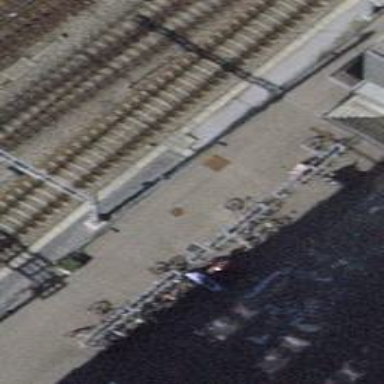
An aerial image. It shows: Bicycle parking area with rack.